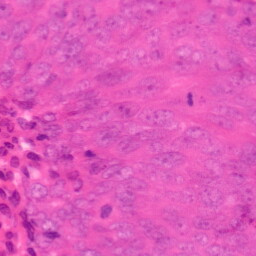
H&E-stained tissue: Colon